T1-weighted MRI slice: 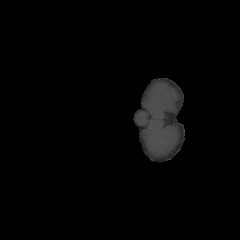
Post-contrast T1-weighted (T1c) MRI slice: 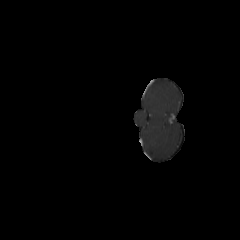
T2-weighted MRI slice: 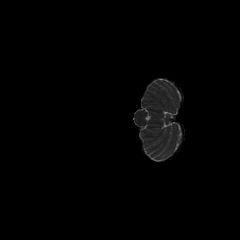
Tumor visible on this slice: no